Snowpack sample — Buffalo Mountain, Silverthorne, Colorado, USA (1/25/25, 10:11 AM MST)
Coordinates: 39.6222, -106.1139
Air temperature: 22 °F
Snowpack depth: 110 cm
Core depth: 30 cm
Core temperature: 42.8 °F
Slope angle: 12°, slope face: 102°
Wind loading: high
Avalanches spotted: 0
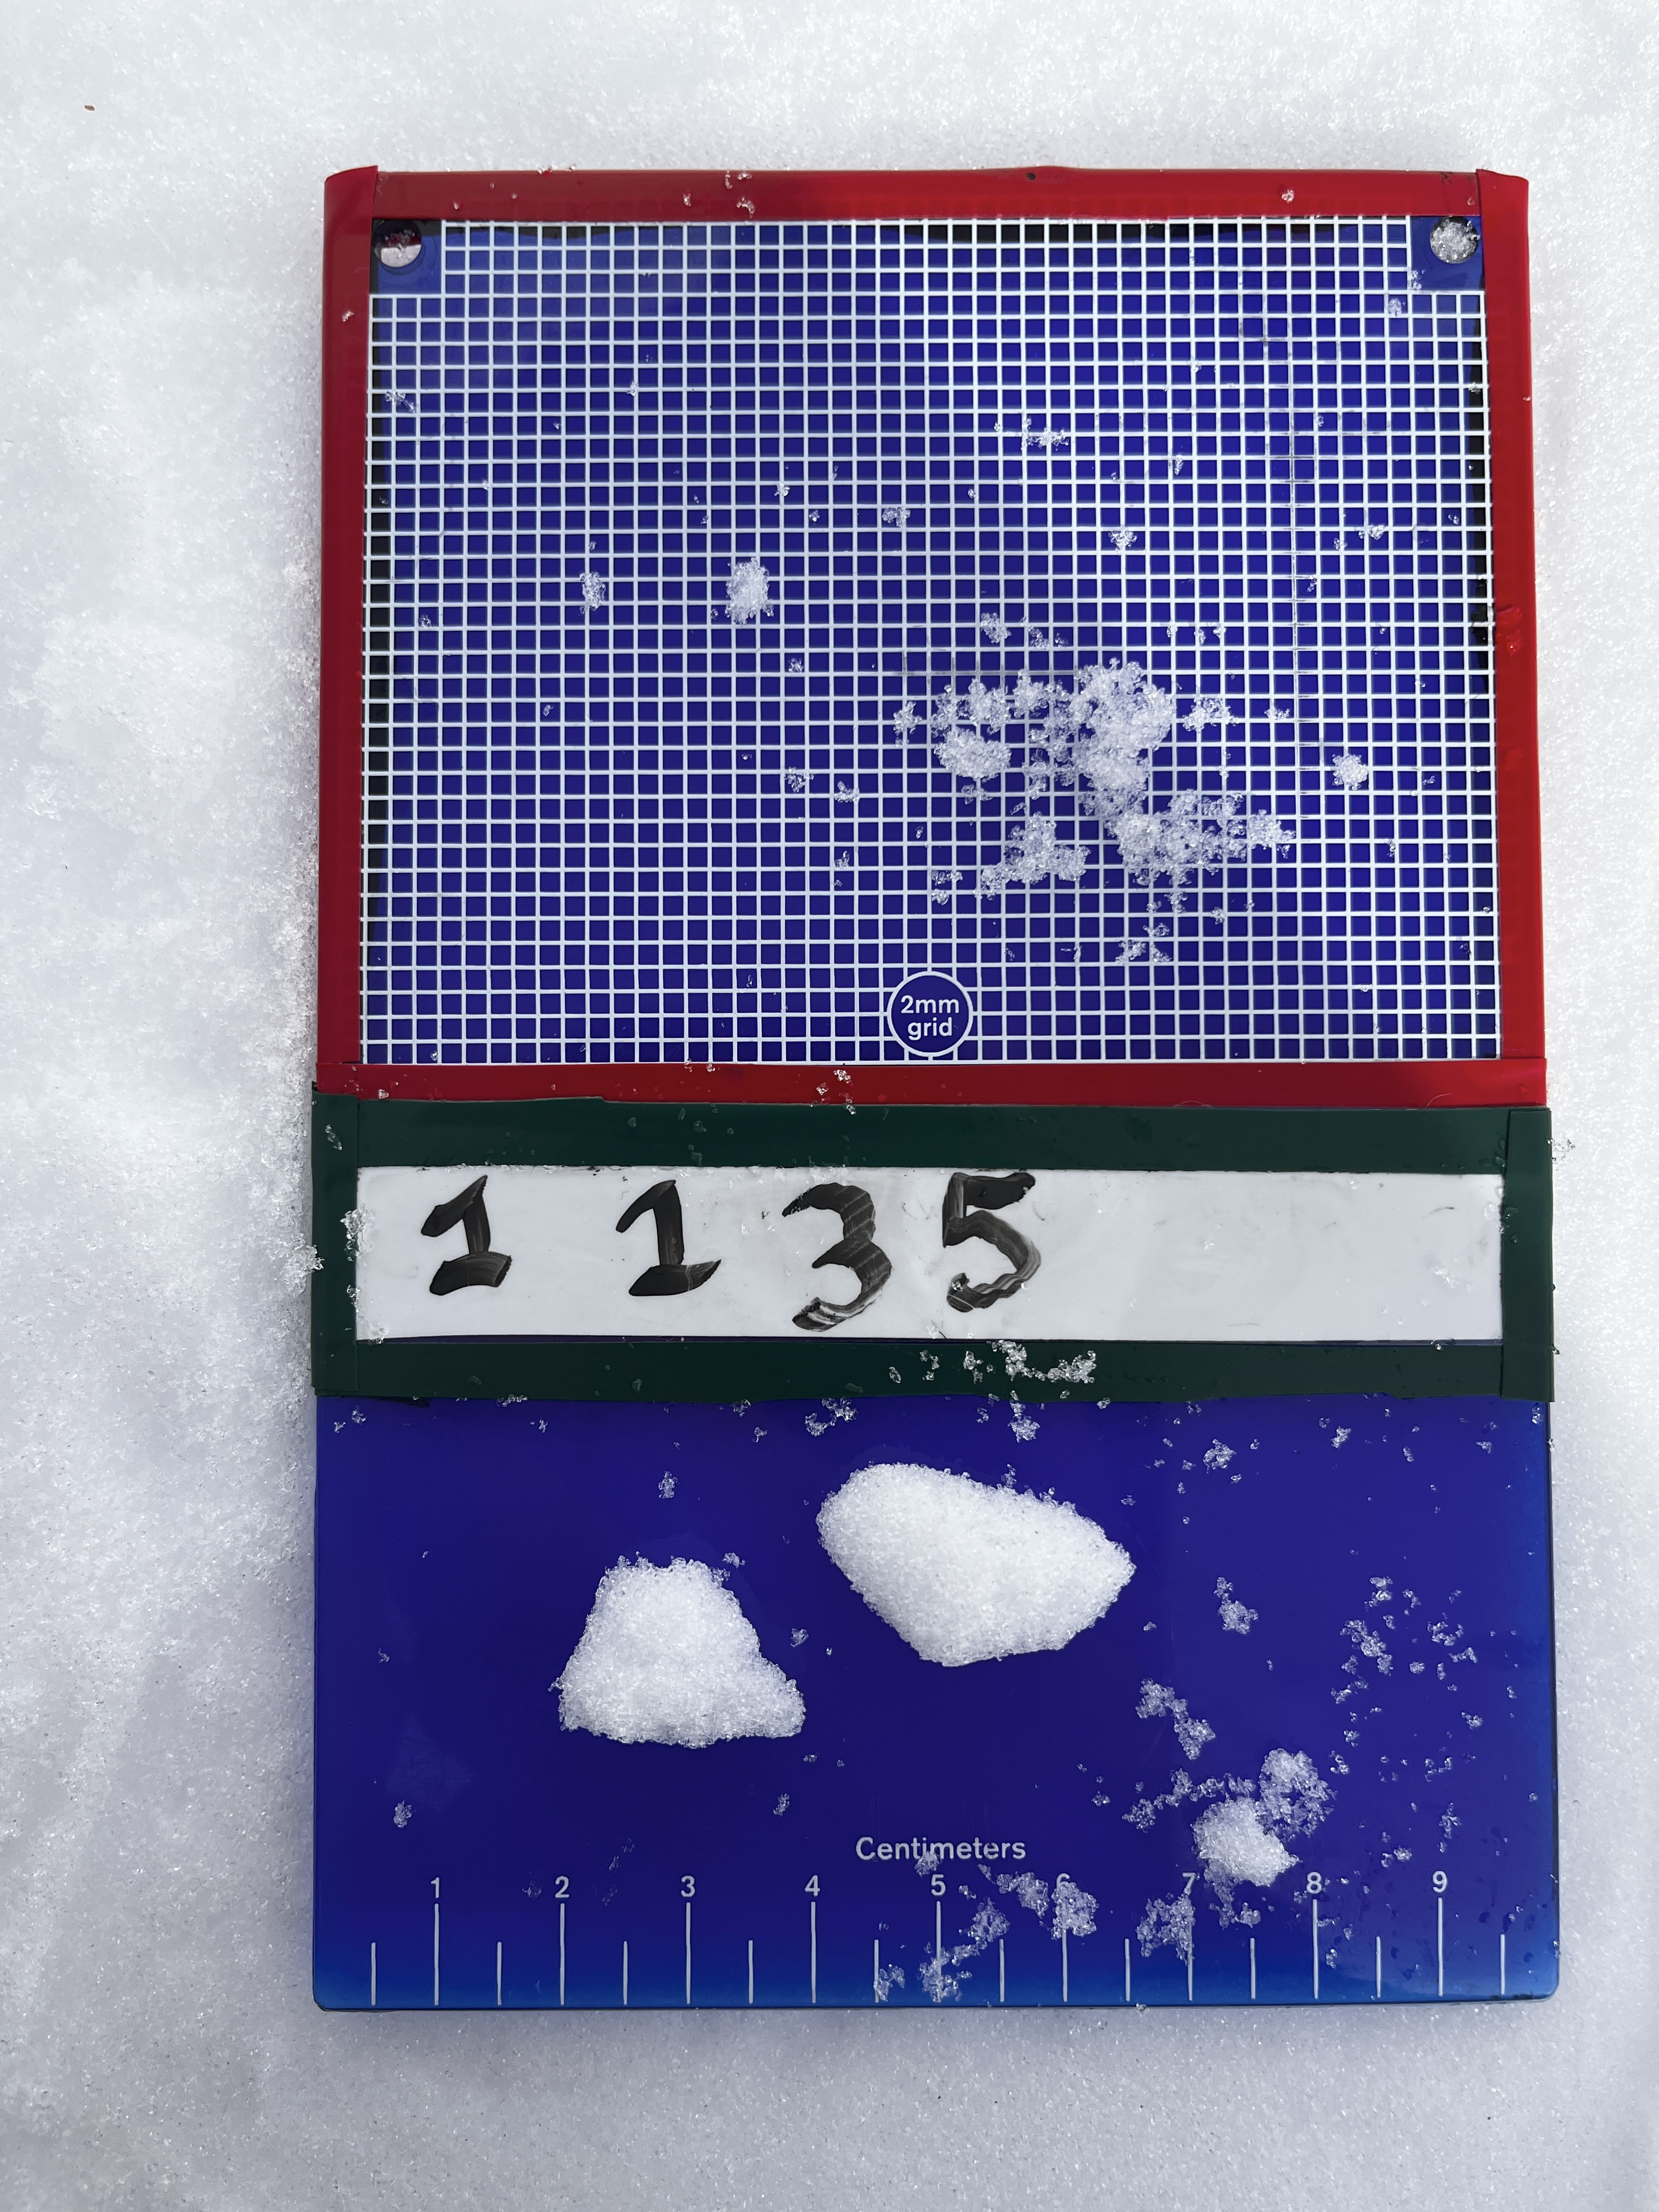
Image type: crystal_card
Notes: No avalanches nearby, collected on the outskirts of a fire break 15 meters from the treeline, on way to Buffalo and Red Mountain